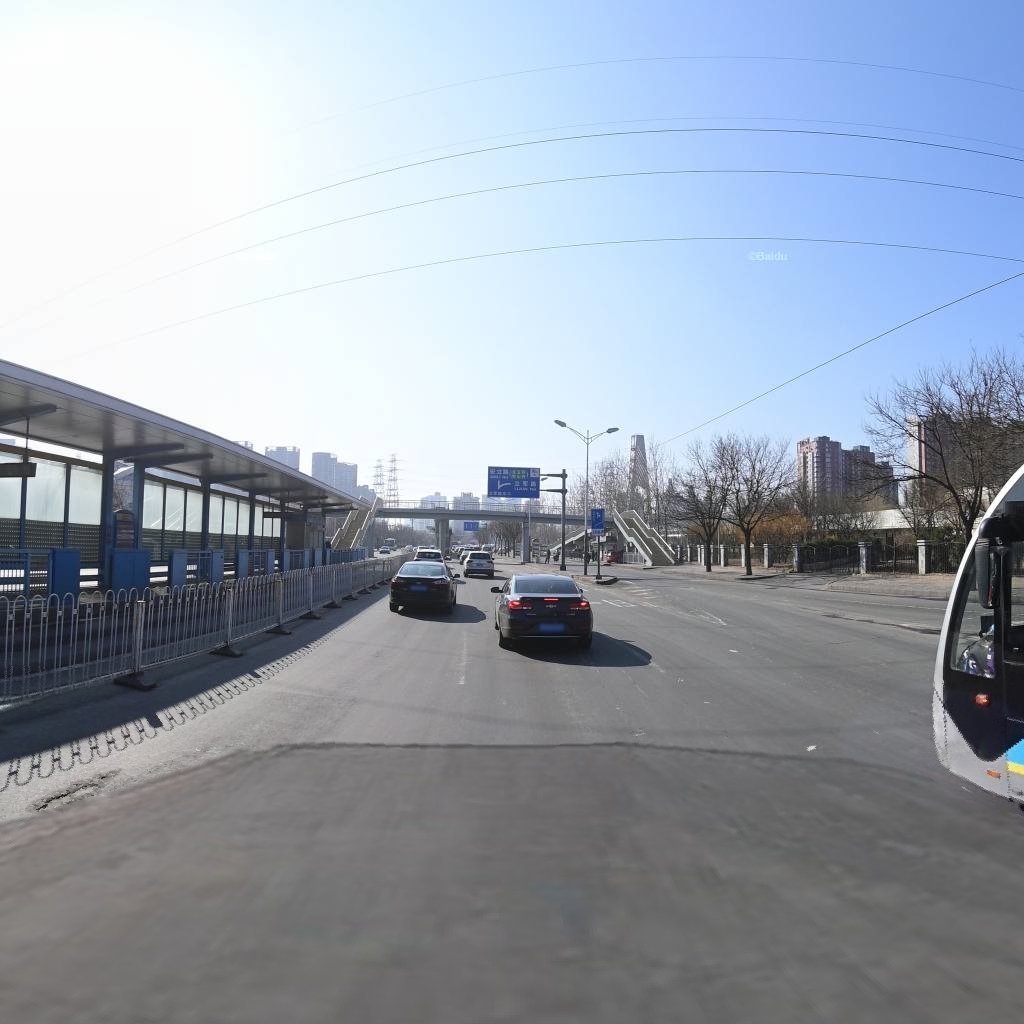
Region: Chaoyang
Road damage annotations: pothole